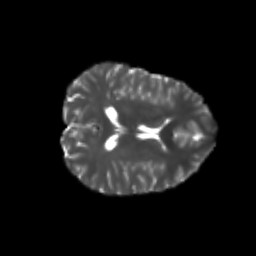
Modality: T2w
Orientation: axial
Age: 22
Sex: female
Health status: healthy
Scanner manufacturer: philips
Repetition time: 7.39 s
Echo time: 0.08599 s